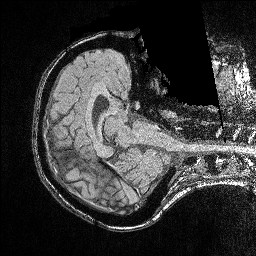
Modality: FLASH
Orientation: axial
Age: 31
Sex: female